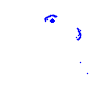
Particle: pion